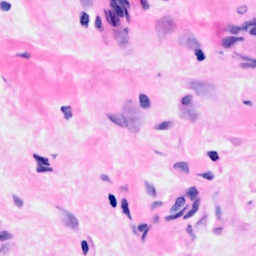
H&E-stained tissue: Breast